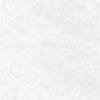
Label: no_change